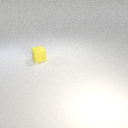
small yellow rubber cube